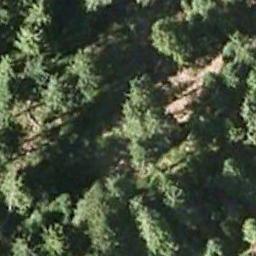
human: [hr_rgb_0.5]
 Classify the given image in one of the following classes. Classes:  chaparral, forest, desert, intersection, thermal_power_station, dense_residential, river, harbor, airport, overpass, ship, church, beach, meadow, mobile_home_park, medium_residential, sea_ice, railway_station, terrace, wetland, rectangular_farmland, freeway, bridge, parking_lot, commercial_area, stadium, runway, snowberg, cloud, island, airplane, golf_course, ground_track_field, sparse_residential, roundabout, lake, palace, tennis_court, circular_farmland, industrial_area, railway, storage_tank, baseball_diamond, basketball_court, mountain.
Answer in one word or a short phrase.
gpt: forest